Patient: sex M, age 47
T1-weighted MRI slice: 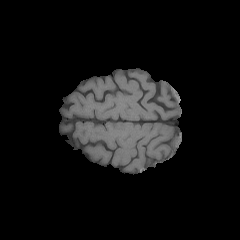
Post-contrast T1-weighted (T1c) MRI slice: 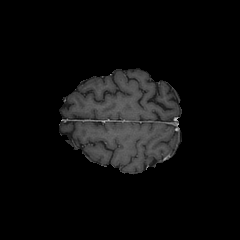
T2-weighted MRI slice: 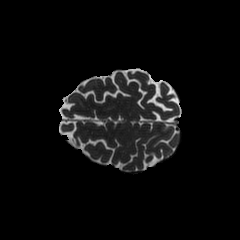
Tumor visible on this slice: no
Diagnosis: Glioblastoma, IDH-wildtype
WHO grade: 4